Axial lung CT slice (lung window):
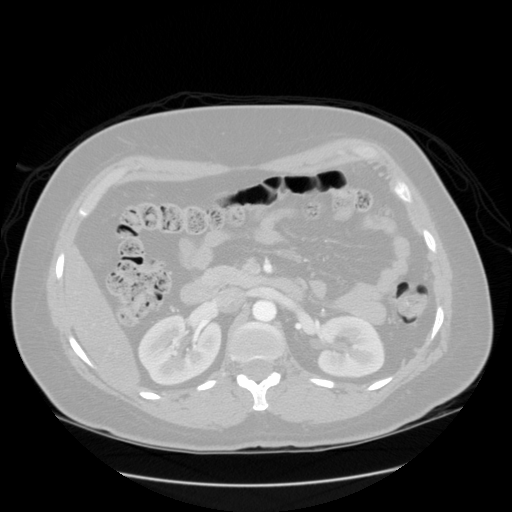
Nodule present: no